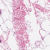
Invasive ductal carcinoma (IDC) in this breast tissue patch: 0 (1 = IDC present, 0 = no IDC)